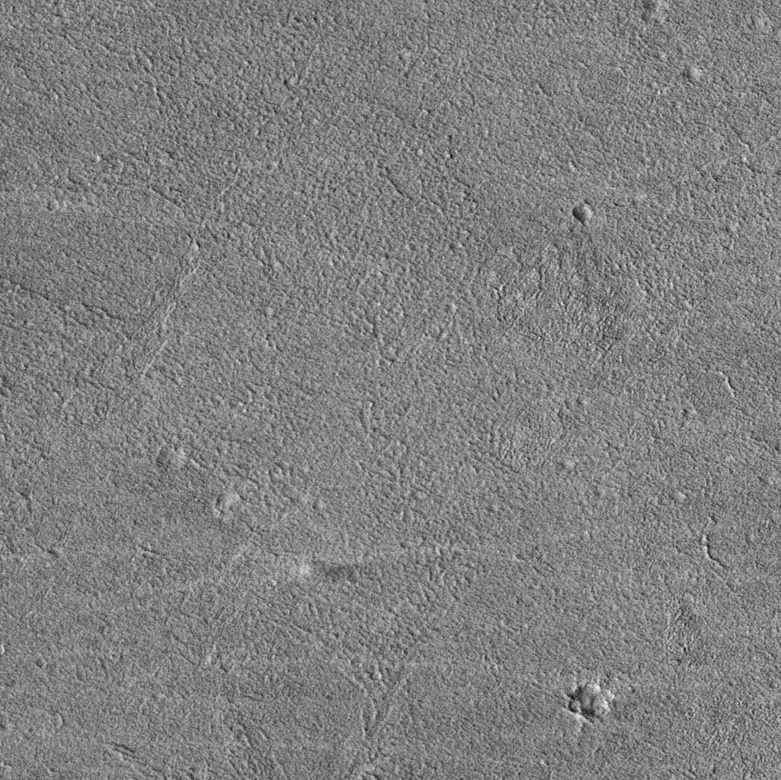
Label: dustdevil